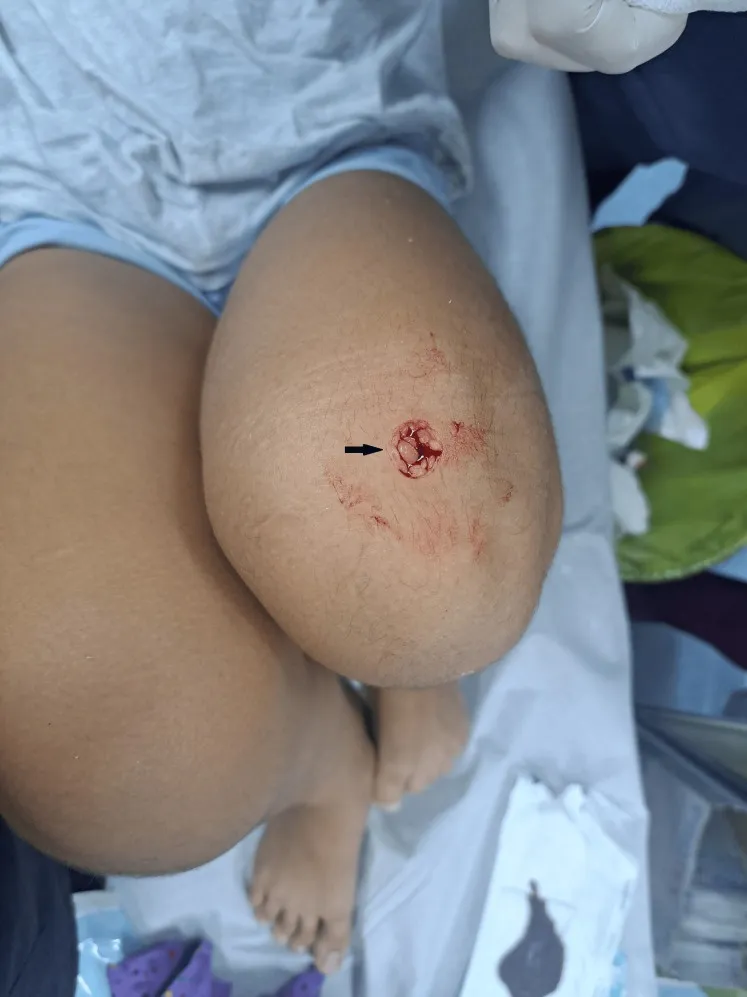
A circular-shaped wound just above the patella, caused by a direct blow from the door knob.
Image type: medical_photograph (other_medical_photograph)